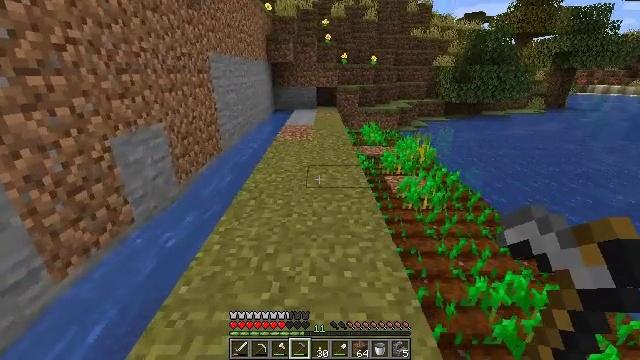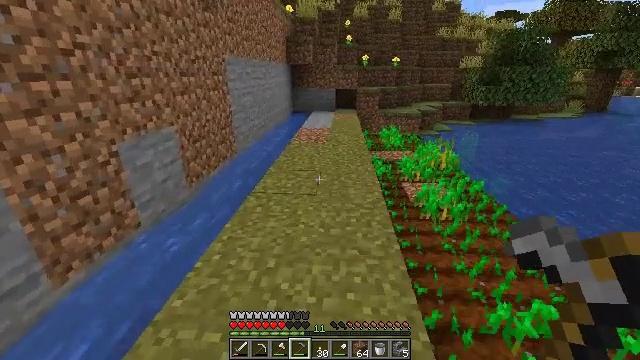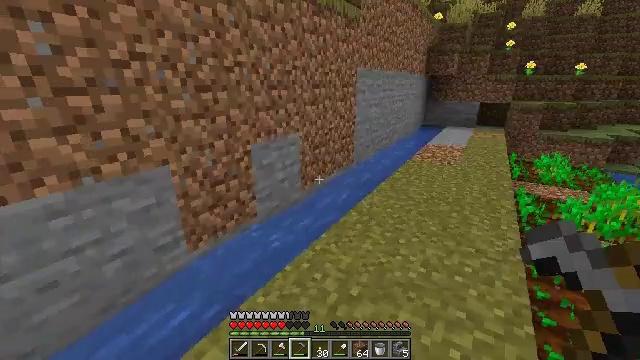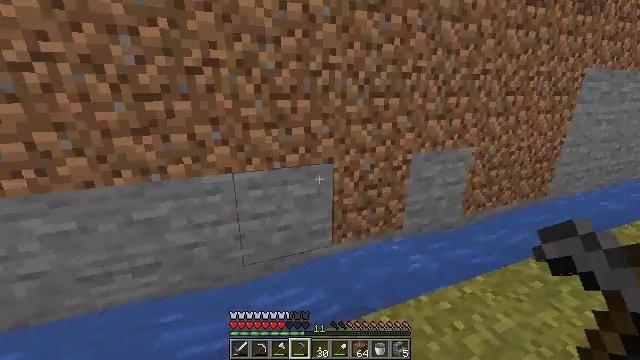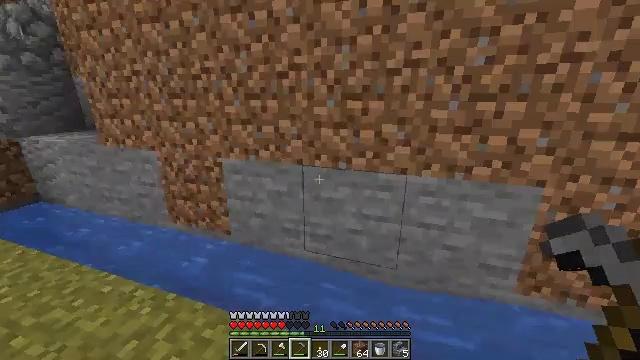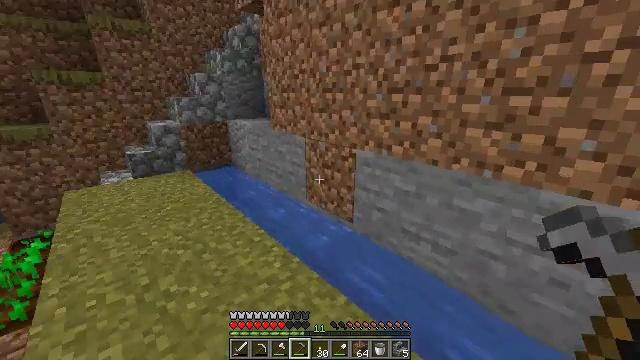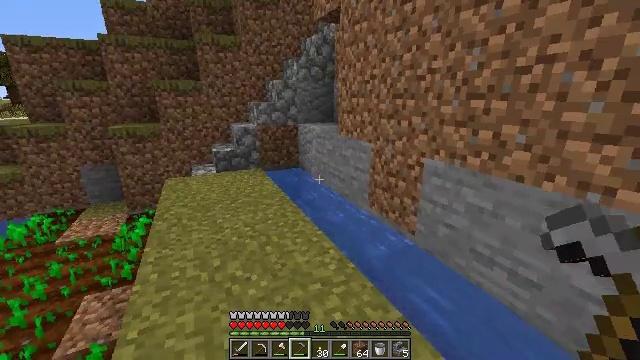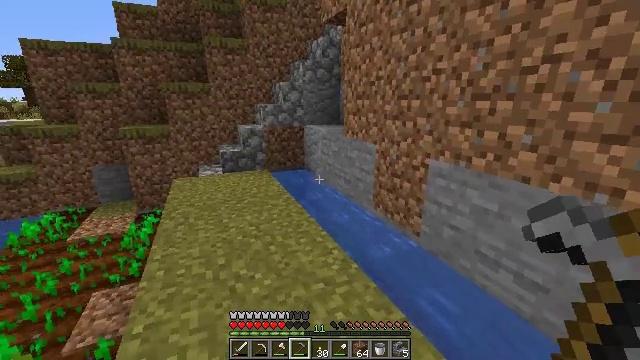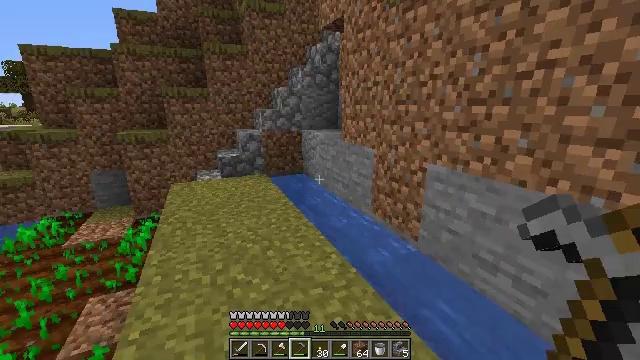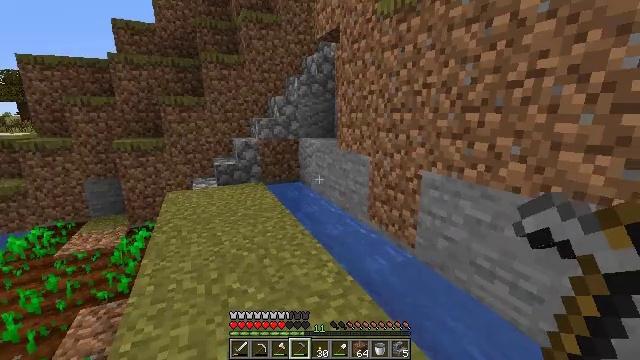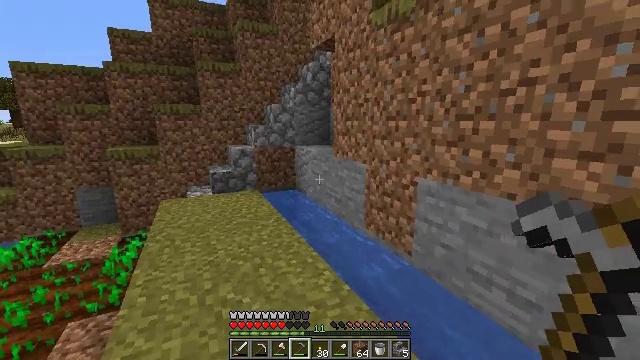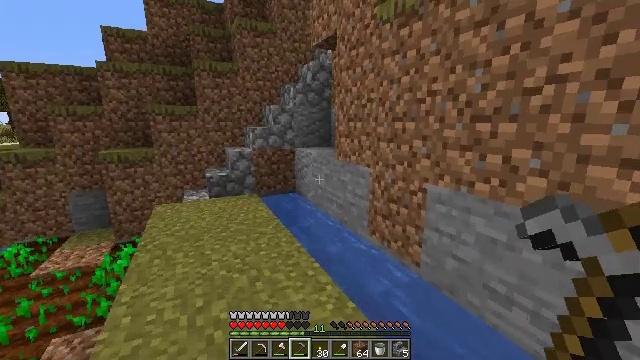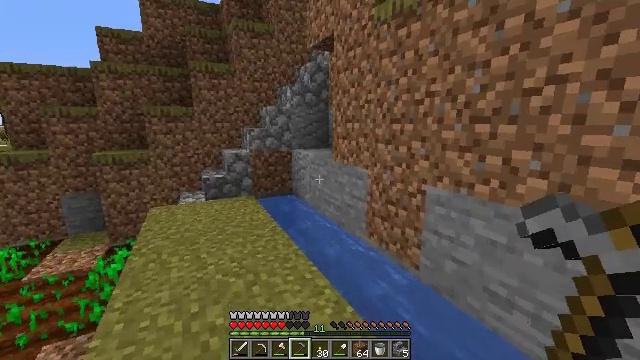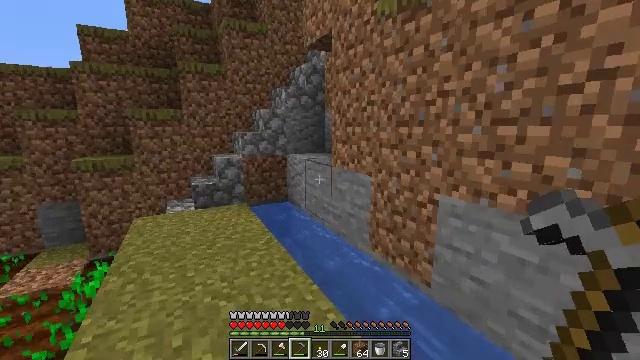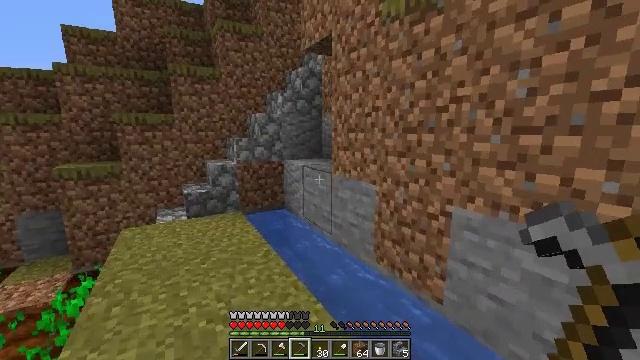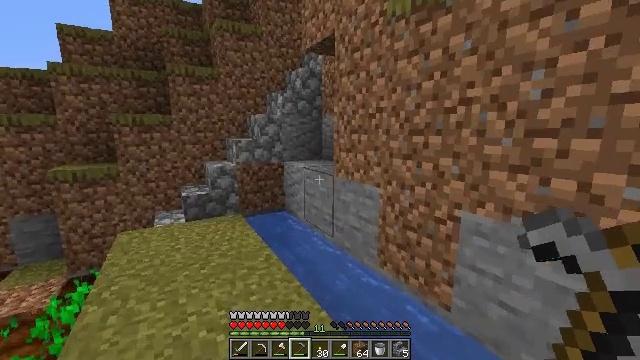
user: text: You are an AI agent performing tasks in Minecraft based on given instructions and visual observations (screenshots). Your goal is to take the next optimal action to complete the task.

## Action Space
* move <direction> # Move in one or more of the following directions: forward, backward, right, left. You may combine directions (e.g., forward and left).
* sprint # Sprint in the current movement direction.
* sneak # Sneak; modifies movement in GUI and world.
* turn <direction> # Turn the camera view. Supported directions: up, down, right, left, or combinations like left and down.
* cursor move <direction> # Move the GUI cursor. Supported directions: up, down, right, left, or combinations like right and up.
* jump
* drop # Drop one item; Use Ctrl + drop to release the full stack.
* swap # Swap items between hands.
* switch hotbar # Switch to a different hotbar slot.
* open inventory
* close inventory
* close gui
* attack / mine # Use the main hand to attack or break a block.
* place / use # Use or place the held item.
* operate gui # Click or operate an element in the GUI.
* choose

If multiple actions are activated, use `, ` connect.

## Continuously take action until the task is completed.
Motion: motion action
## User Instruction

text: Get dirt block.
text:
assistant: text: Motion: move forward and move right, turn left
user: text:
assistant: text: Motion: move forward, turn left and up
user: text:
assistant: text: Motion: move forward, turn left and up
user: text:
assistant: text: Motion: turn left
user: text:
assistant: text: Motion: turn left
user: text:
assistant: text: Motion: turn left and up
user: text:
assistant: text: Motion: turn left
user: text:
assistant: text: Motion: turn up
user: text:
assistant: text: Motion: turn up
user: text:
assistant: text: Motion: move forward, turn up
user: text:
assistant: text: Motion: move forward
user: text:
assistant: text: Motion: move forward
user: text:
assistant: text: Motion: move forward and move left, turn right
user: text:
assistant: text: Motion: move forward and move left, turn right
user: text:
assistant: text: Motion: move forward and move left
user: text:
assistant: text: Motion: move forward and move left
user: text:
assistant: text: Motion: move forward and move left
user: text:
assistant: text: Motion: move forward and move left, turn right
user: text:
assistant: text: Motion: move forward, turn right
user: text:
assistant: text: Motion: move forward, turn right
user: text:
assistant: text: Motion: move forward
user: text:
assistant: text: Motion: move forward
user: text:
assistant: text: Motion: move forward and move left
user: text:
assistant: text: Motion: move forward and move left
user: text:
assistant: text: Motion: move forward and move left, turn right
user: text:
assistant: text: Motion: move forward and move left, turn right and up
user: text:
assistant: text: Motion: turn right
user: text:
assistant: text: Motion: turn right
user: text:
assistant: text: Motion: no_op
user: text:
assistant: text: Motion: no_op